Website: walmart
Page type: billing-address
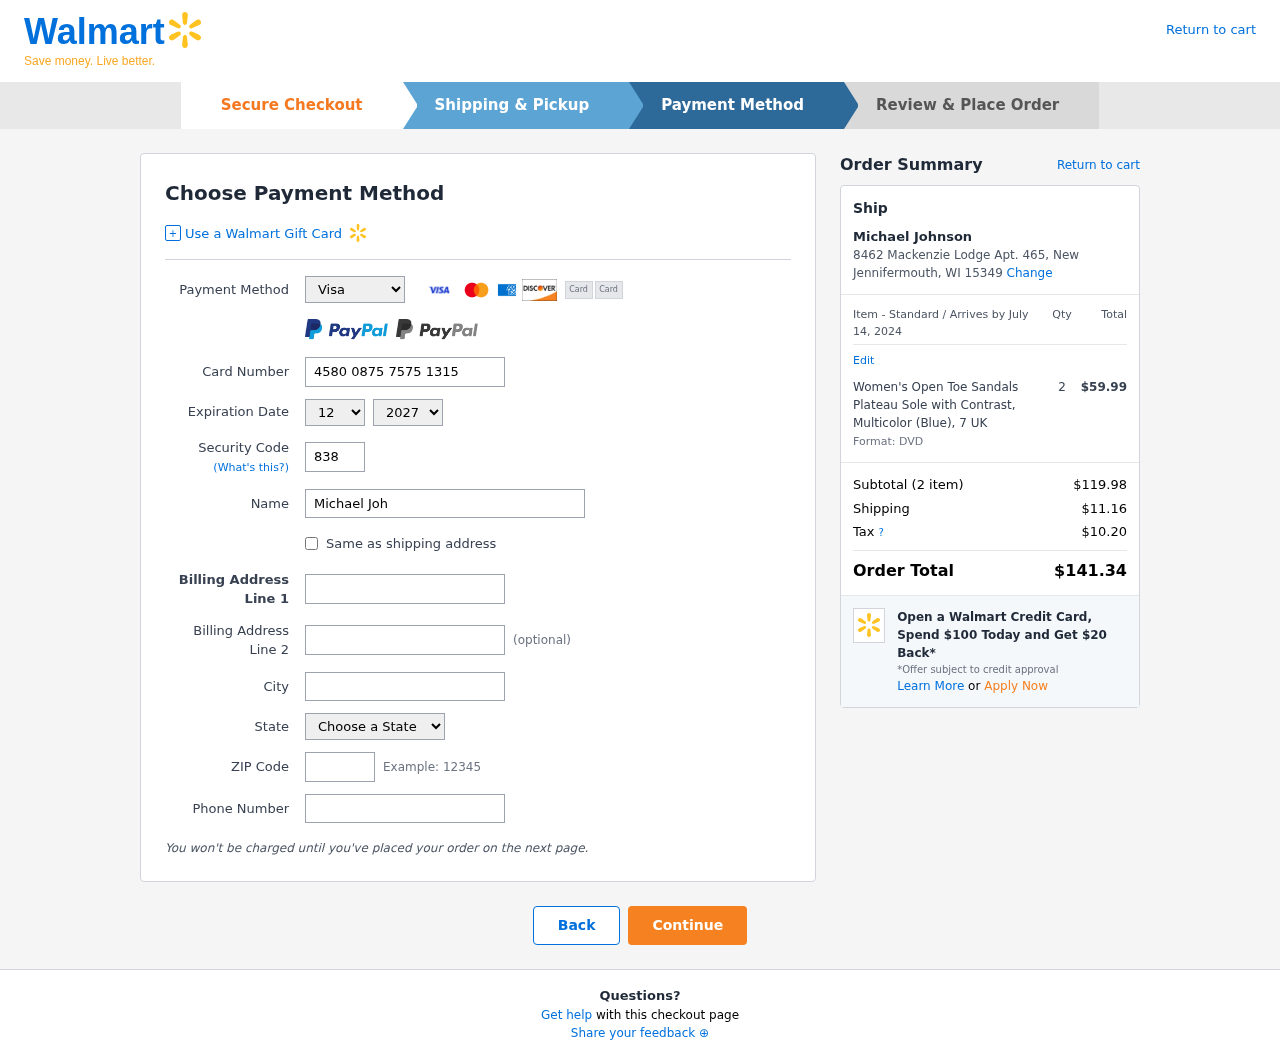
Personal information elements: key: PII_CARD_CVV
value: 838
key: PII_CARD_EXPIRY_MONTH
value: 12
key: PII_CARD_EXPIRY_YEAR
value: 27
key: PII_CARD_NUMBER
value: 4580 0875 7575 1315
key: PII_CARD_TYPE
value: Visa
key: PII_CITY
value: New Jennifermouth
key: PII_CITY_STATE_ZIP
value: New Jennifermouth, WI 15349
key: PII_FULLNAME
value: Michael Johnson
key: PII_PHONE
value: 8237345015
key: PII_POSTCODE
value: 15349
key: PII_STATE
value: Wisconsin
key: PII_STREET
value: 8462 Mackenzie Lodge Apt. 465
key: PII_STREET2
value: Apt. 376
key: PII_FULLNAME2
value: Michael Johnson
Product elements: key: PRODUCT1_NAME
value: Women's Open Toe Sandals Plateau Sole with Contrast, Multicolor (Blue), 7 UK
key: PRODUCT1_PRICE
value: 59.99
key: PRODUCT1_QUANTITY
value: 2
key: PRODUCT1_DESC
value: Format: DVD
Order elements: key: ORDER_DELIVERY_DATE
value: July 14, 2024
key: ORDER_NUM_ITEMS
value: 2
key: ORDER_SUBTOTAL
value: $119.98
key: ORDER_SHIPPING_COST
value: $11.16
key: ORDER_TAX
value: $10.20
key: ORDER_TOTAL
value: $141.34